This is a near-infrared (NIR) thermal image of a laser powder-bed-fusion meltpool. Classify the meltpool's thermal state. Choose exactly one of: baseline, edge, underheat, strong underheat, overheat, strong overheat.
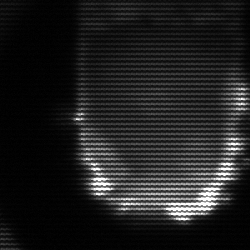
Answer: baseline